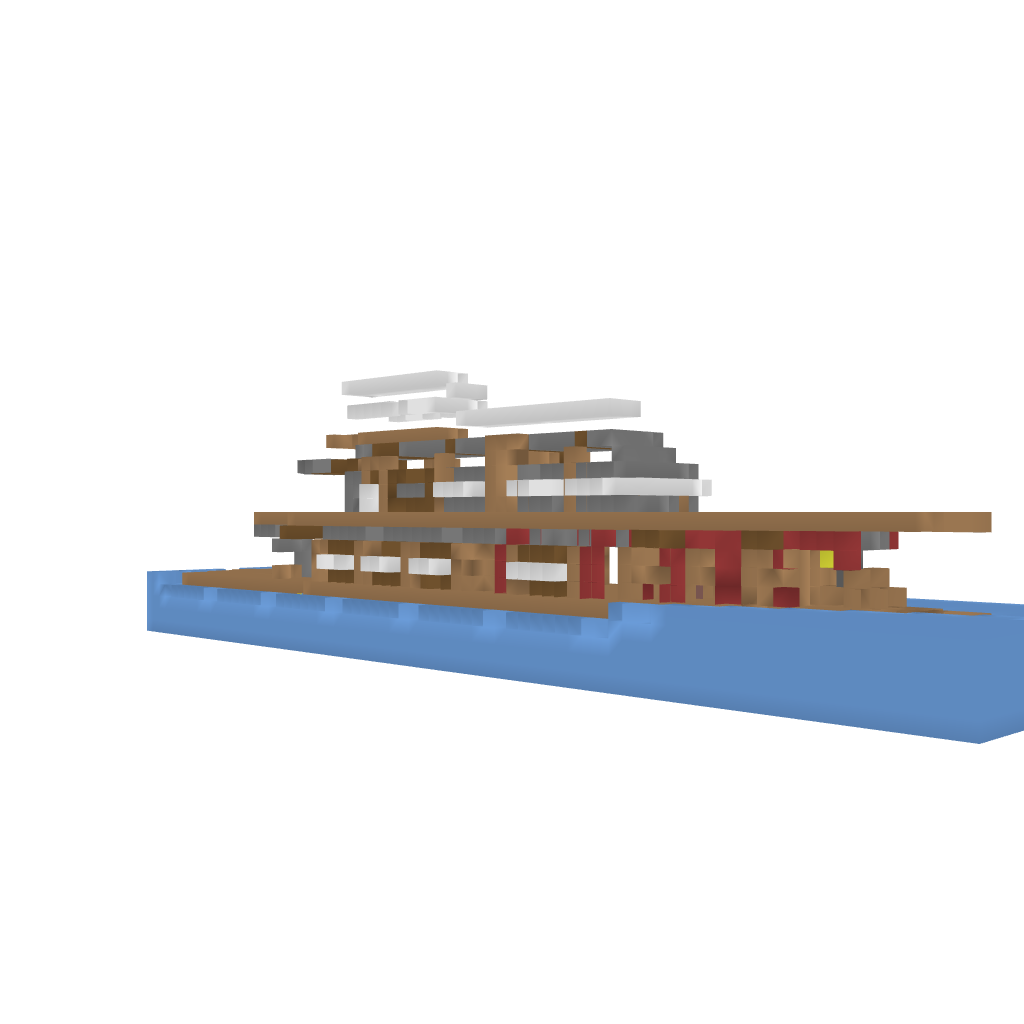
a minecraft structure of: Yatch (w/ water) bad low quality